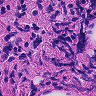
Metastatic tissue present: no